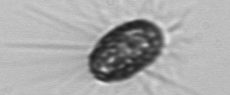
Label: Corethron_hystrix